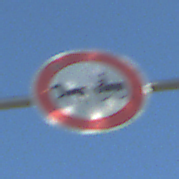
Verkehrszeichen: VerbotGespannfuhrwerke
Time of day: MorningAfternoon
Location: Outdoor (Nature)
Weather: Clear
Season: Autumn
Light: Natural